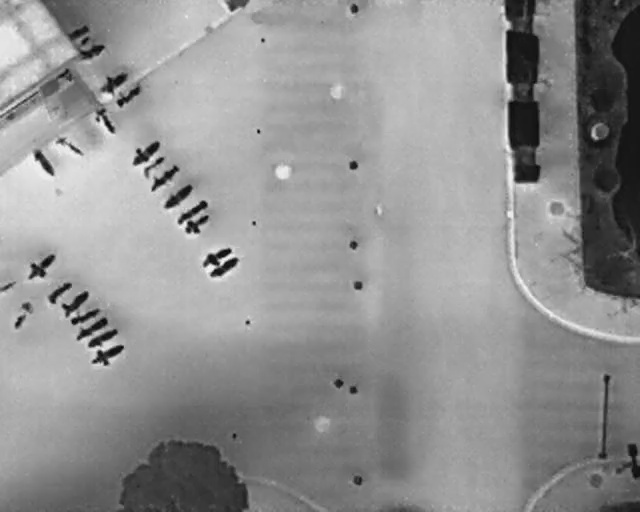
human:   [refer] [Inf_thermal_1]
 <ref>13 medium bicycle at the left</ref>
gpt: <box>[[28, 37, 31, 45, 147], [26, 34, 28, 41, 144], [24, 30, 26, 38, 142], [22, 29, 24, 35, 142], [15, 65, 18, 73, 156], [15, 62, 17, 69, 151], [12, 60, 15, 67, 151], [12, 58, 14, 65, 159], [10, 55, 12, 62, 138], [8, 53, 10, 59, 138], [4, 48, 7, 55, 138], [2, 58, 4, 64, 124], [5, 28, 7, 35, 55]]</box>

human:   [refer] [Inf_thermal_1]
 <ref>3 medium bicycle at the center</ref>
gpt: <box>[[33, 49, 36, 55, 147], [32, 46, 34, 53, 147], [29, 40, 32, 47, 147]]</box>